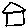
Label: house